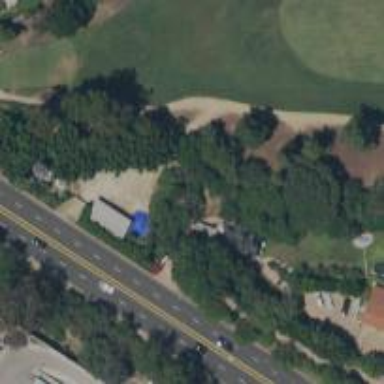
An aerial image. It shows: Service road used as golf cart path.